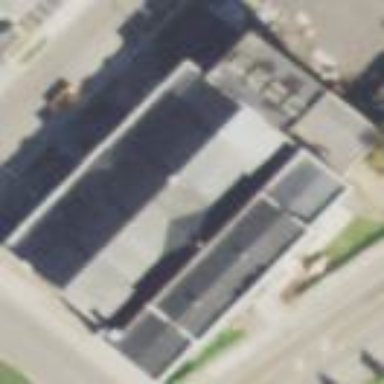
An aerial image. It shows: Historic building.